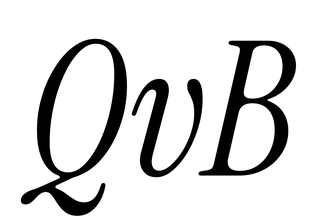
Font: InstrumentSerif-Italic